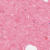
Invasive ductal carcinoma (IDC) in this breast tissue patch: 0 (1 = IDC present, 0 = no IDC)